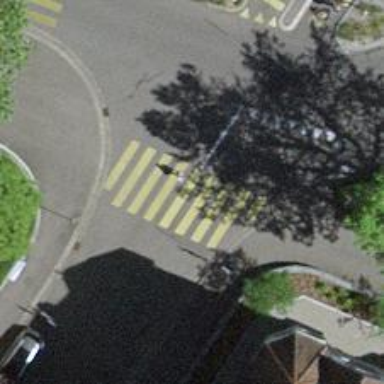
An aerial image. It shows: Uncontrolled crossing on the road.